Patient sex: F
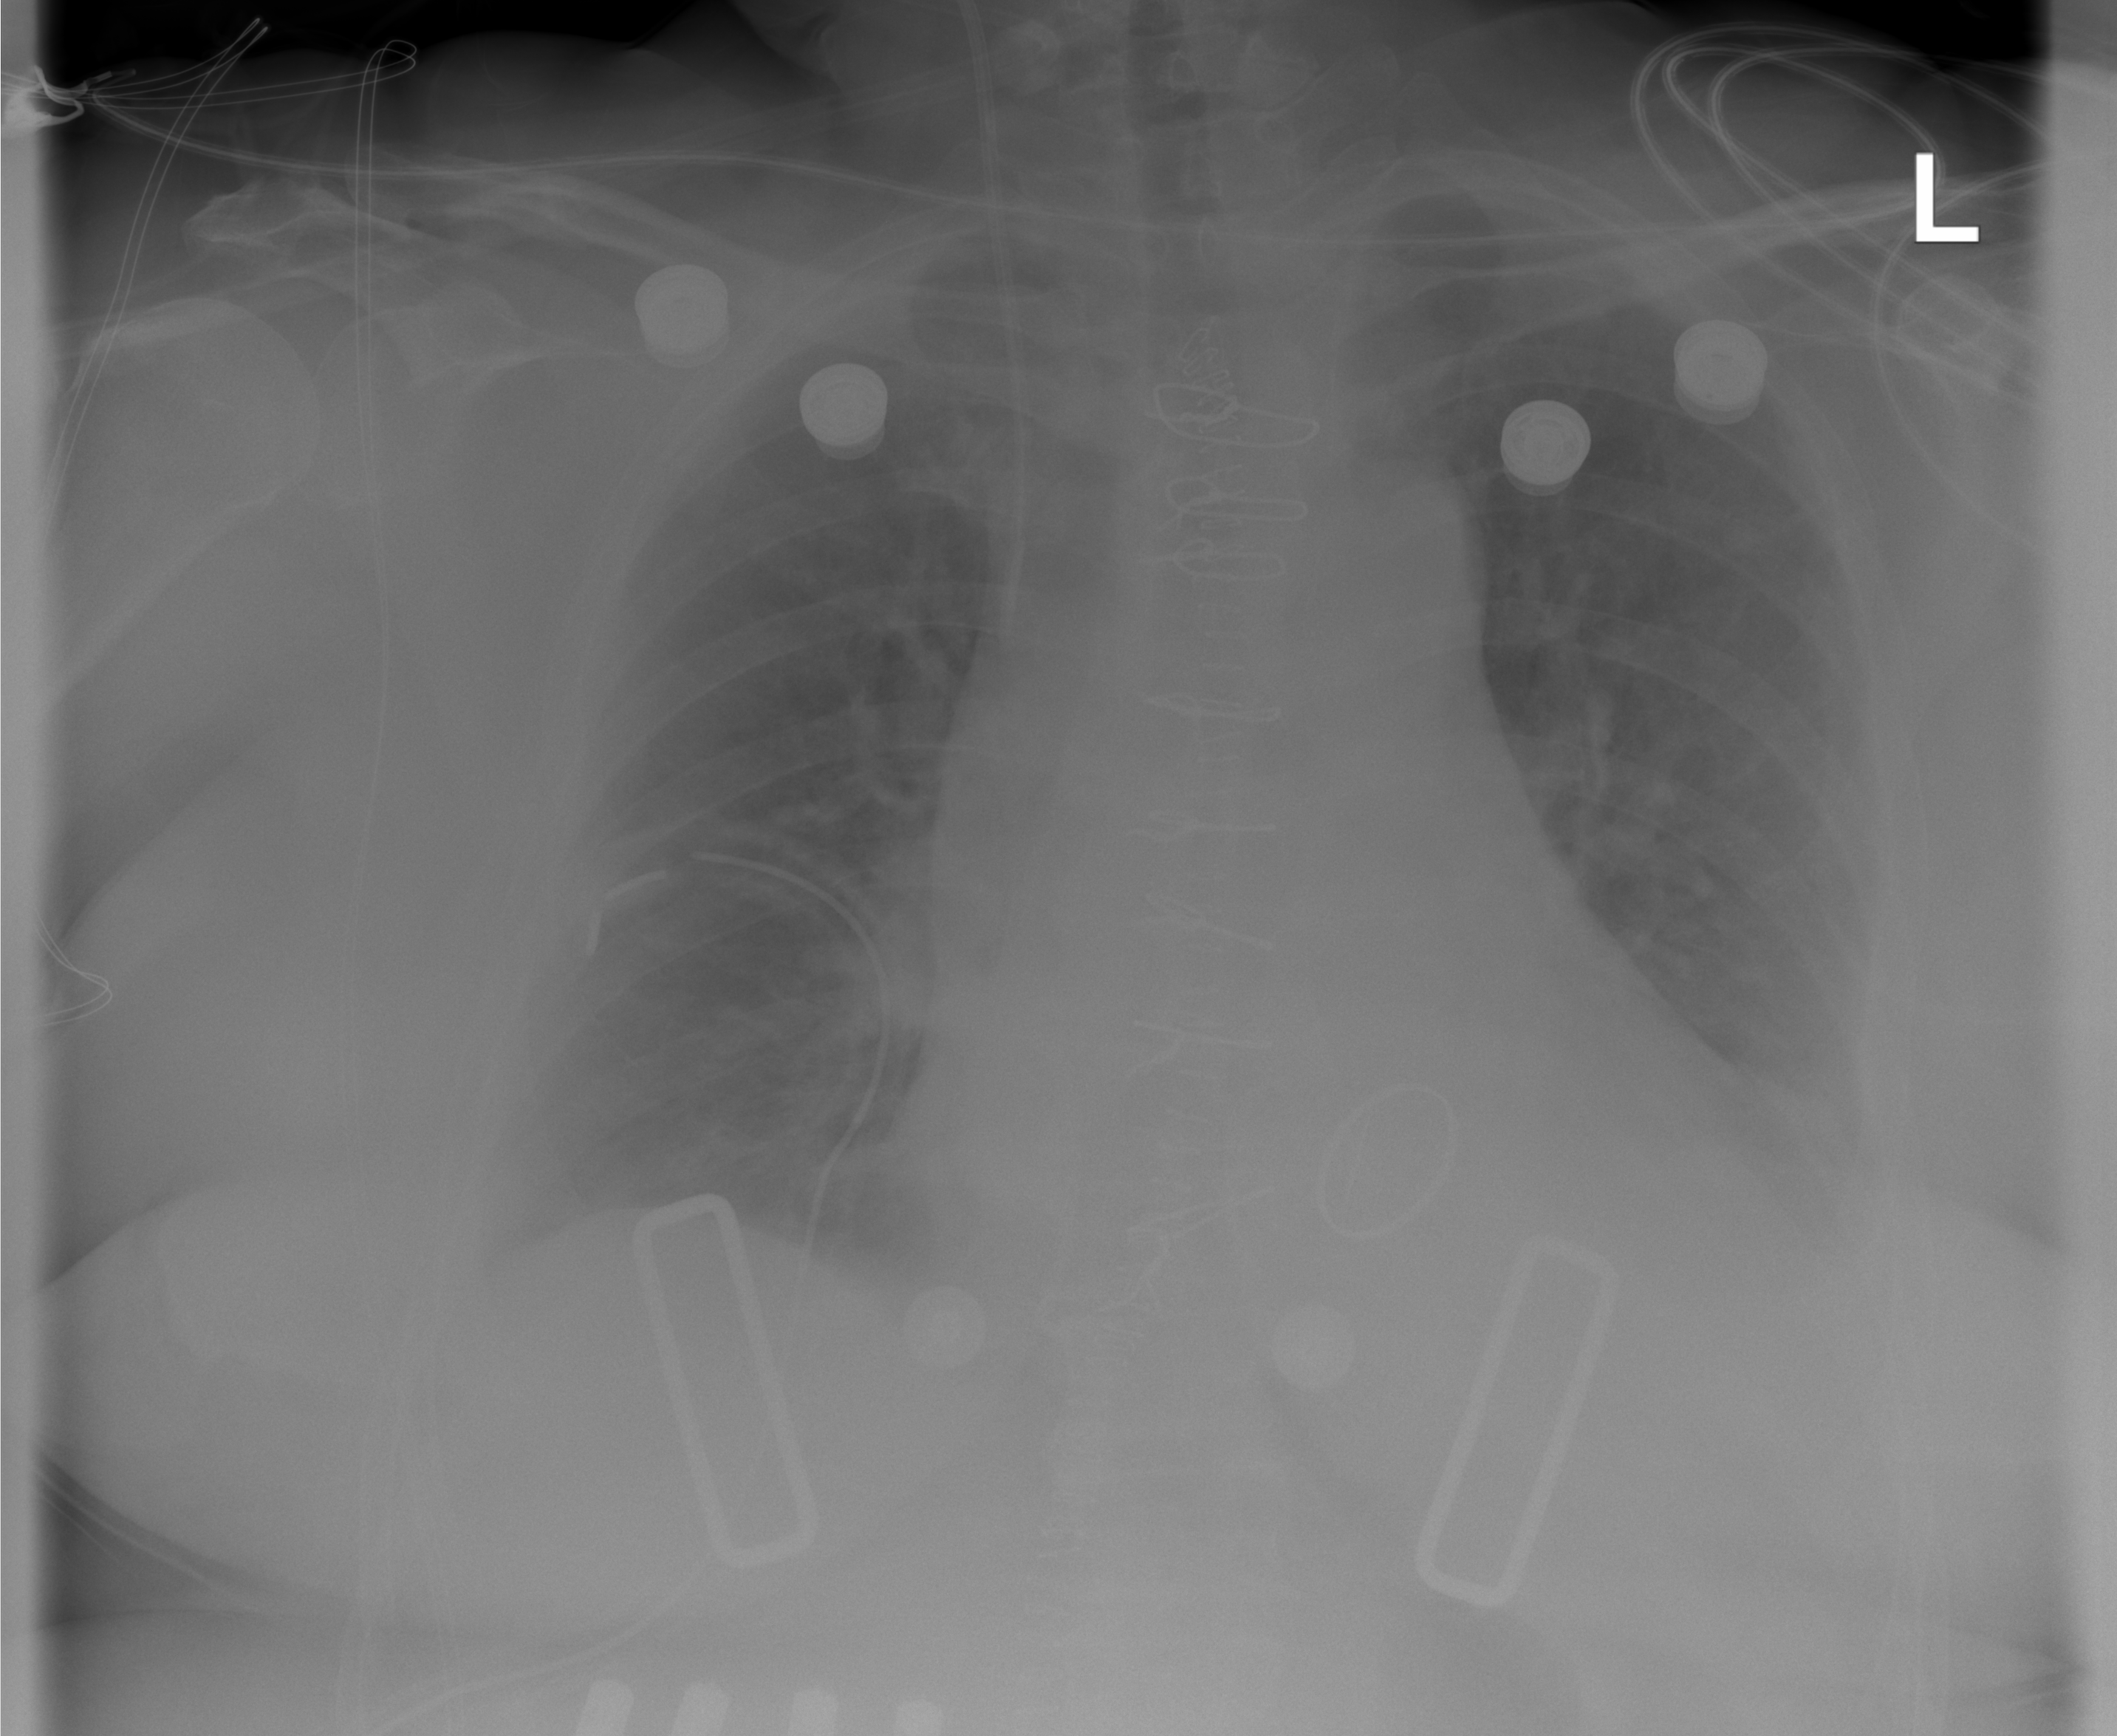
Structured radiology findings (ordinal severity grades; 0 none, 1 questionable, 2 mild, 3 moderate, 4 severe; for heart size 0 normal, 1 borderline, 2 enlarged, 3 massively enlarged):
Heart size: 2
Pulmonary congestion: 2
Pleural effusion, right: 2
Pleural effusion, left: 2
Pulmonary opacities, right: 2
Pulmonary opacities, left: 2
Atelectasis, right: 2
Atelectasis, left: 2